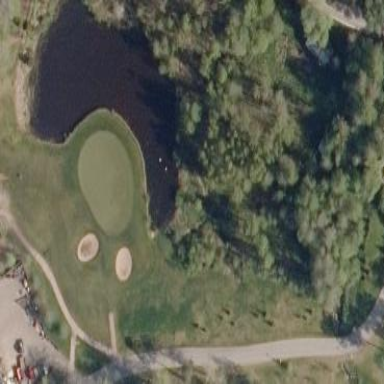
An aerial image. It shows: Water hazard on golf course. The hazard is natural water feature.